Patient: sex M, age 42
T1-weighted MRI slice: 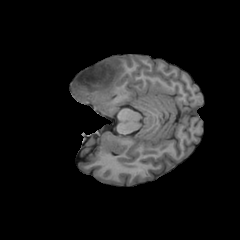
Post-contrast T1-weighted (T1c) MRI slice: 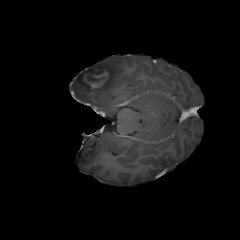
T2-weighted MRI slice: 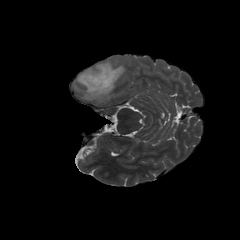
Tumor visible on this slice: yes
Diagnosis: Astrocytoma, IDH-mutant
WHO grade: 4